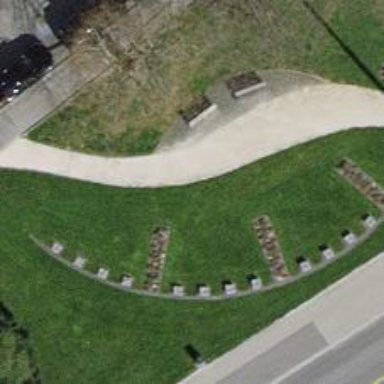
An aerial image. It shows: Brown bench in the vicinity.